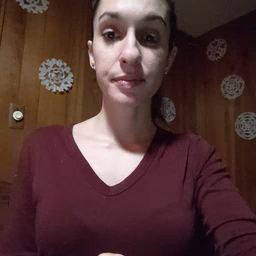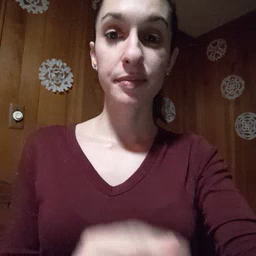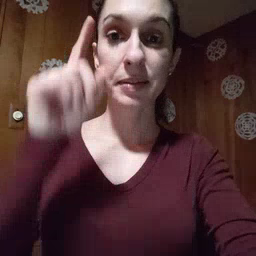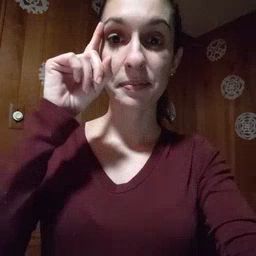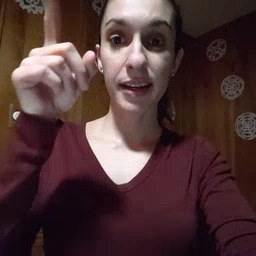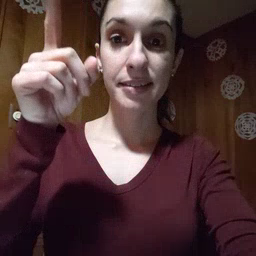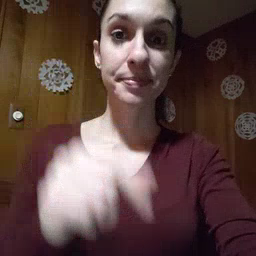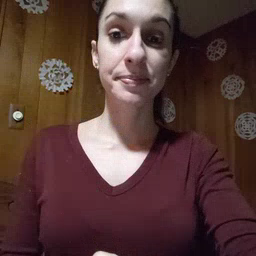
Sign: penny